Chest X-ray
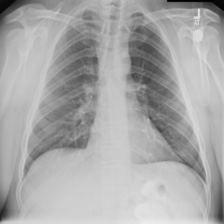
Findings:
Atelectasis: negative
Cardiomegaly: negative
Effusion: negative
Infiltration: negative
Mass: negative
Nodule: negative
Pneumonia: negative
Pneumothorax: negative
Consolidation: negative
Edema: negative
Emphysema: negative
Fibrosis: negative
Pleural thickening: negative
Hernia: negative